【题型】解答题　【知识点】解析几何　【难度】medium
在平面直角坐标系$xOy$中，已知椭圆$\Gamma$:$\frac{x^2}{4} + y^2 = 1$的右顶点为$A$，点$P(a,0)$、$Q(0,t)$分别是$x$轴负半轴、$y$轴正半轴上的动点。

(1) 若$P$是$\Gamma$的左焦点，且$|OA| = |PQ|$，求$t$的值；

(2) 设$t = 2\sqrt{2}$，$\Gamma$上存在$x$轴上方一点$B$。若$\tan \angle AQB = 2\sqrt{2}$，求$B$的坐标；

(3) 设$t = 2$，过$P$的直线$l$与$\Gamma$交于$M$、$N$两点（$M$、$N$两点不重合），与$y$轴交于$C$且$C$的纵坐标$y_c > 1$，记$M$与$N$到直线$AQ$的距离分别为$d_1$、$d_2$。若存在直线$l$，满足$d_1 + d_2 = 3\sqrt{2}$成立，求$a$的取值范围。
【解答】
\textbf{【答案】}
(1) $t = 1$

(2) $B\left(-\frac{14}{9},\frac{4}{9}\sqrt{2}\right)$

(3) $\left(-\frac{5}{2},-1\right)$

\textbf{【知识点】} 已知两点求斜率、求平面两点间的距离、求点到直线的距离、根据直线与椭圆的位置关系求参数或范围

\textbf{【分析】}
(1) 根据$|OA| = |PQ|$计算求参；

(2) 设点的坐标结合两角和正切，应用点在椭圆上计算；

(3) 设直线方程再联立得出韦达定理，再结合点到直线距离分类讨论计算求出参数范围。

\textbf{【详解】}
(1) 因为$P$与$\Gamma$的左焦点重合，故$P(-\sqrt{3},0)$，因此$|OA| = 2$。

又因为$P(-\sqrt{3},0)$，而$|OA| = |PQ|$，

所以$\sqrt{3 + t^2} = 2$，解得：$t = 1$(负舍)。

---

(2) 因为$\tan \angle AQO = \frac{\sqrt{2}}{2}$，又因为$\tan \angle AQB = 2\sqrt{2}$，

而$\tan \angle AQB = \tan(\angle BQO + \angle AQO) = 2\sqrt{2}$，

代入解得$\tan \angle BQO = \frac{\sqrt{2}}{2}$。

若$B$在第一象限，则$0 < \tan \angle AQB < \frac{\sqrt{2}}{2}$，故$B$在第二象限。

设$B(x_0,y_0)$，而$\tan \angle BQO = \frac{-x_0}{2\sqrt{2} - y_0} = \frac{\sqrt{2}}{2}$，

整理可得$\frac{\sqrt{2}}{2}y_0 - 2 = x_0$。

代入椭圆$\Gamma$方程$x_0^2 + 4y_0^2 = 1$，可得：$\frac{9}{2}y_0^2 - 2\sqrt{2}y_0 = 0$。

所以解得$y_0 = \frac{4}{9}\sqrt{2}$(增根舍去)，所以$x_0 = -\frac{14}{9}$。

因此$B\left(-\frac{14}{9},\frac{4}{9}\sqrt{2}\right)$。

---

(3) 由题意可知：直线$AQ$的解析式为$x + y - 2 = 0$，

设直线$l$的解析式为$x = my + a\ (m > 0)$，且$M(x_1,y_1)$、$N(x_2,y_2)$。

联立
\[
\begin{cases}
x = my + a \\
x^2 + 4y^2 = 4
\end{cases}
\]
可得$(m^2 + 4)y^2 + 2may + (a^2 - 4) = 0$，$\Delta = m^2 - a^2 + 4$。

根据韦达定理，$y_1 + y_2 = \frac{-2am}{m^2 + 4}$，$x_1 + x_2 = \frac{8a}{m^2 + 4}$。

因为$M$、$N$两点均在直线$AQ$的左侧，故$d_1 + d_2 = \frac{|(x_1 + x_2) + (y_1 + y_2) - 4|}{\sqrt{2}} = 3\sqrt{2}$。

又因为$x_1,x_2 \in [-2,0)$，$y_1,y_2 \in (-1,1)$，因此$(x_1 + x_2) + (y_1 + y_2) - 4 = -6$，

代入化简可得方程$m^2 - am + (4 + 4a) = 0$。

设$f(m) = m^2 - am + (4 + 4a)$，又因为$y_c > 1$，故$m \in (0,-a)$。

① 若$-2 < a < 0$，此时直线$l$与$\Gamma$存在两个交点。若存在$m' \in (0,-a)$，使得$f(m') = 0$，

而$f(-a) = a^2 + 2a + 2 > 0$，故$f(0) < 0$，

可得$4 + 4a < 0$，故$a < -1$，因此$2 < a < -1$。

② 若$a \le -2$，而此时$P$在$\Gamma$的外部，$m > \sqrt{a^2 - 4}$，故$m \in (\sqrt{a^2 - 4},-a)$。

若存在$m' \in (\sqrt{a^2 - 4},-a)$，使得$f(m') = 0$，

而$f(-a) = a^2 + 2a + 2 > 0$，

故$f(\sqrt{a^2 - 4}) < 0$，可得$a^2 - a\sqrt{a^2 - 4} + 4a < 0$，故$-\frac{5}{2} < a \le -2$。

综上所述，$a$的取值范围为$a \in \left(-\frac{5}{2},-1\right)$。

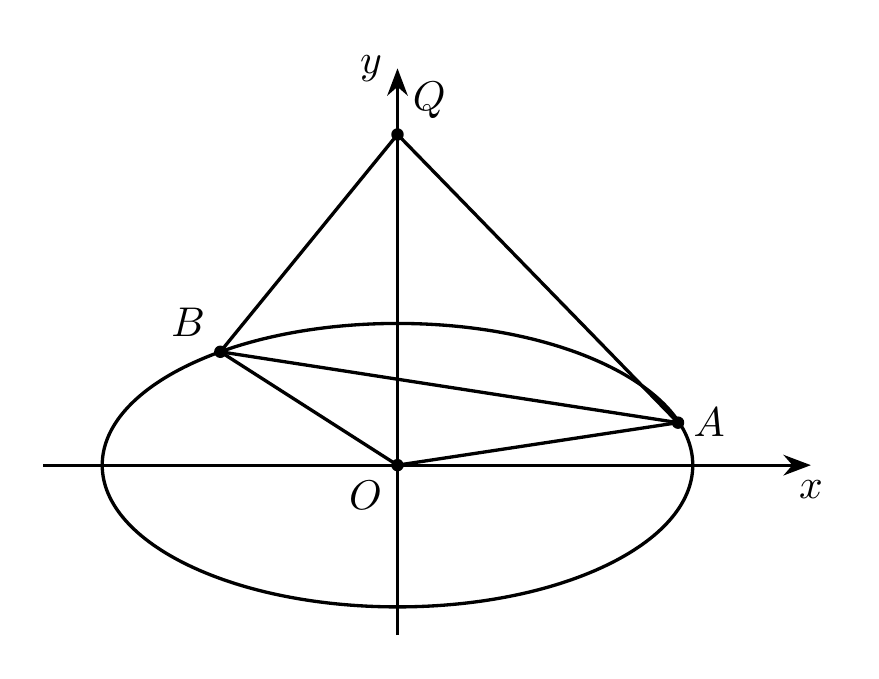